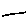
Label: line